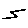
Label: zigzag